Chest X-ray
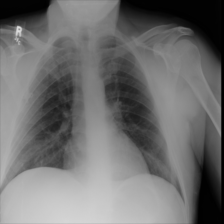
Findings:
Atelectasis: negative
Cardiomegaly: negative
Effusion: negative
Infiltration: negative
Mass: negative
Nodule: negative
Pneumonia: negative
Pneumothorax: negative
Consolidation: negative
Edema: negative
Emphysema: negative
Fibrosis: negative
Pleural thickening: negative
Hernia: negative